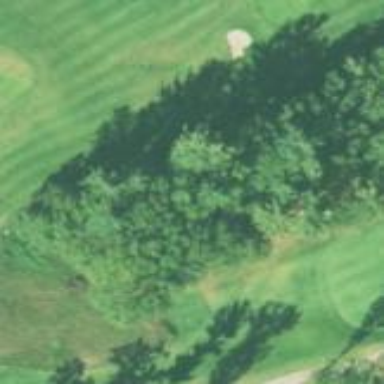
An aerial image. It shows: Area of rough grass used for golf.